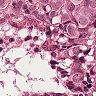
Metastatic tissue present: yes